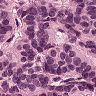
Metastatic tissue present: yes